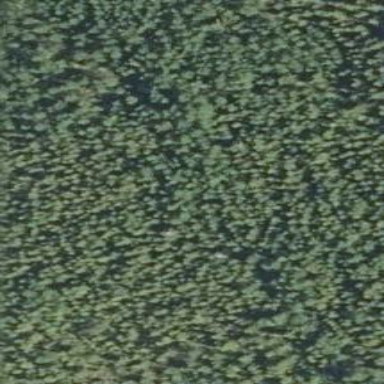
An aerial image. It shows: Swamp in wetland area.